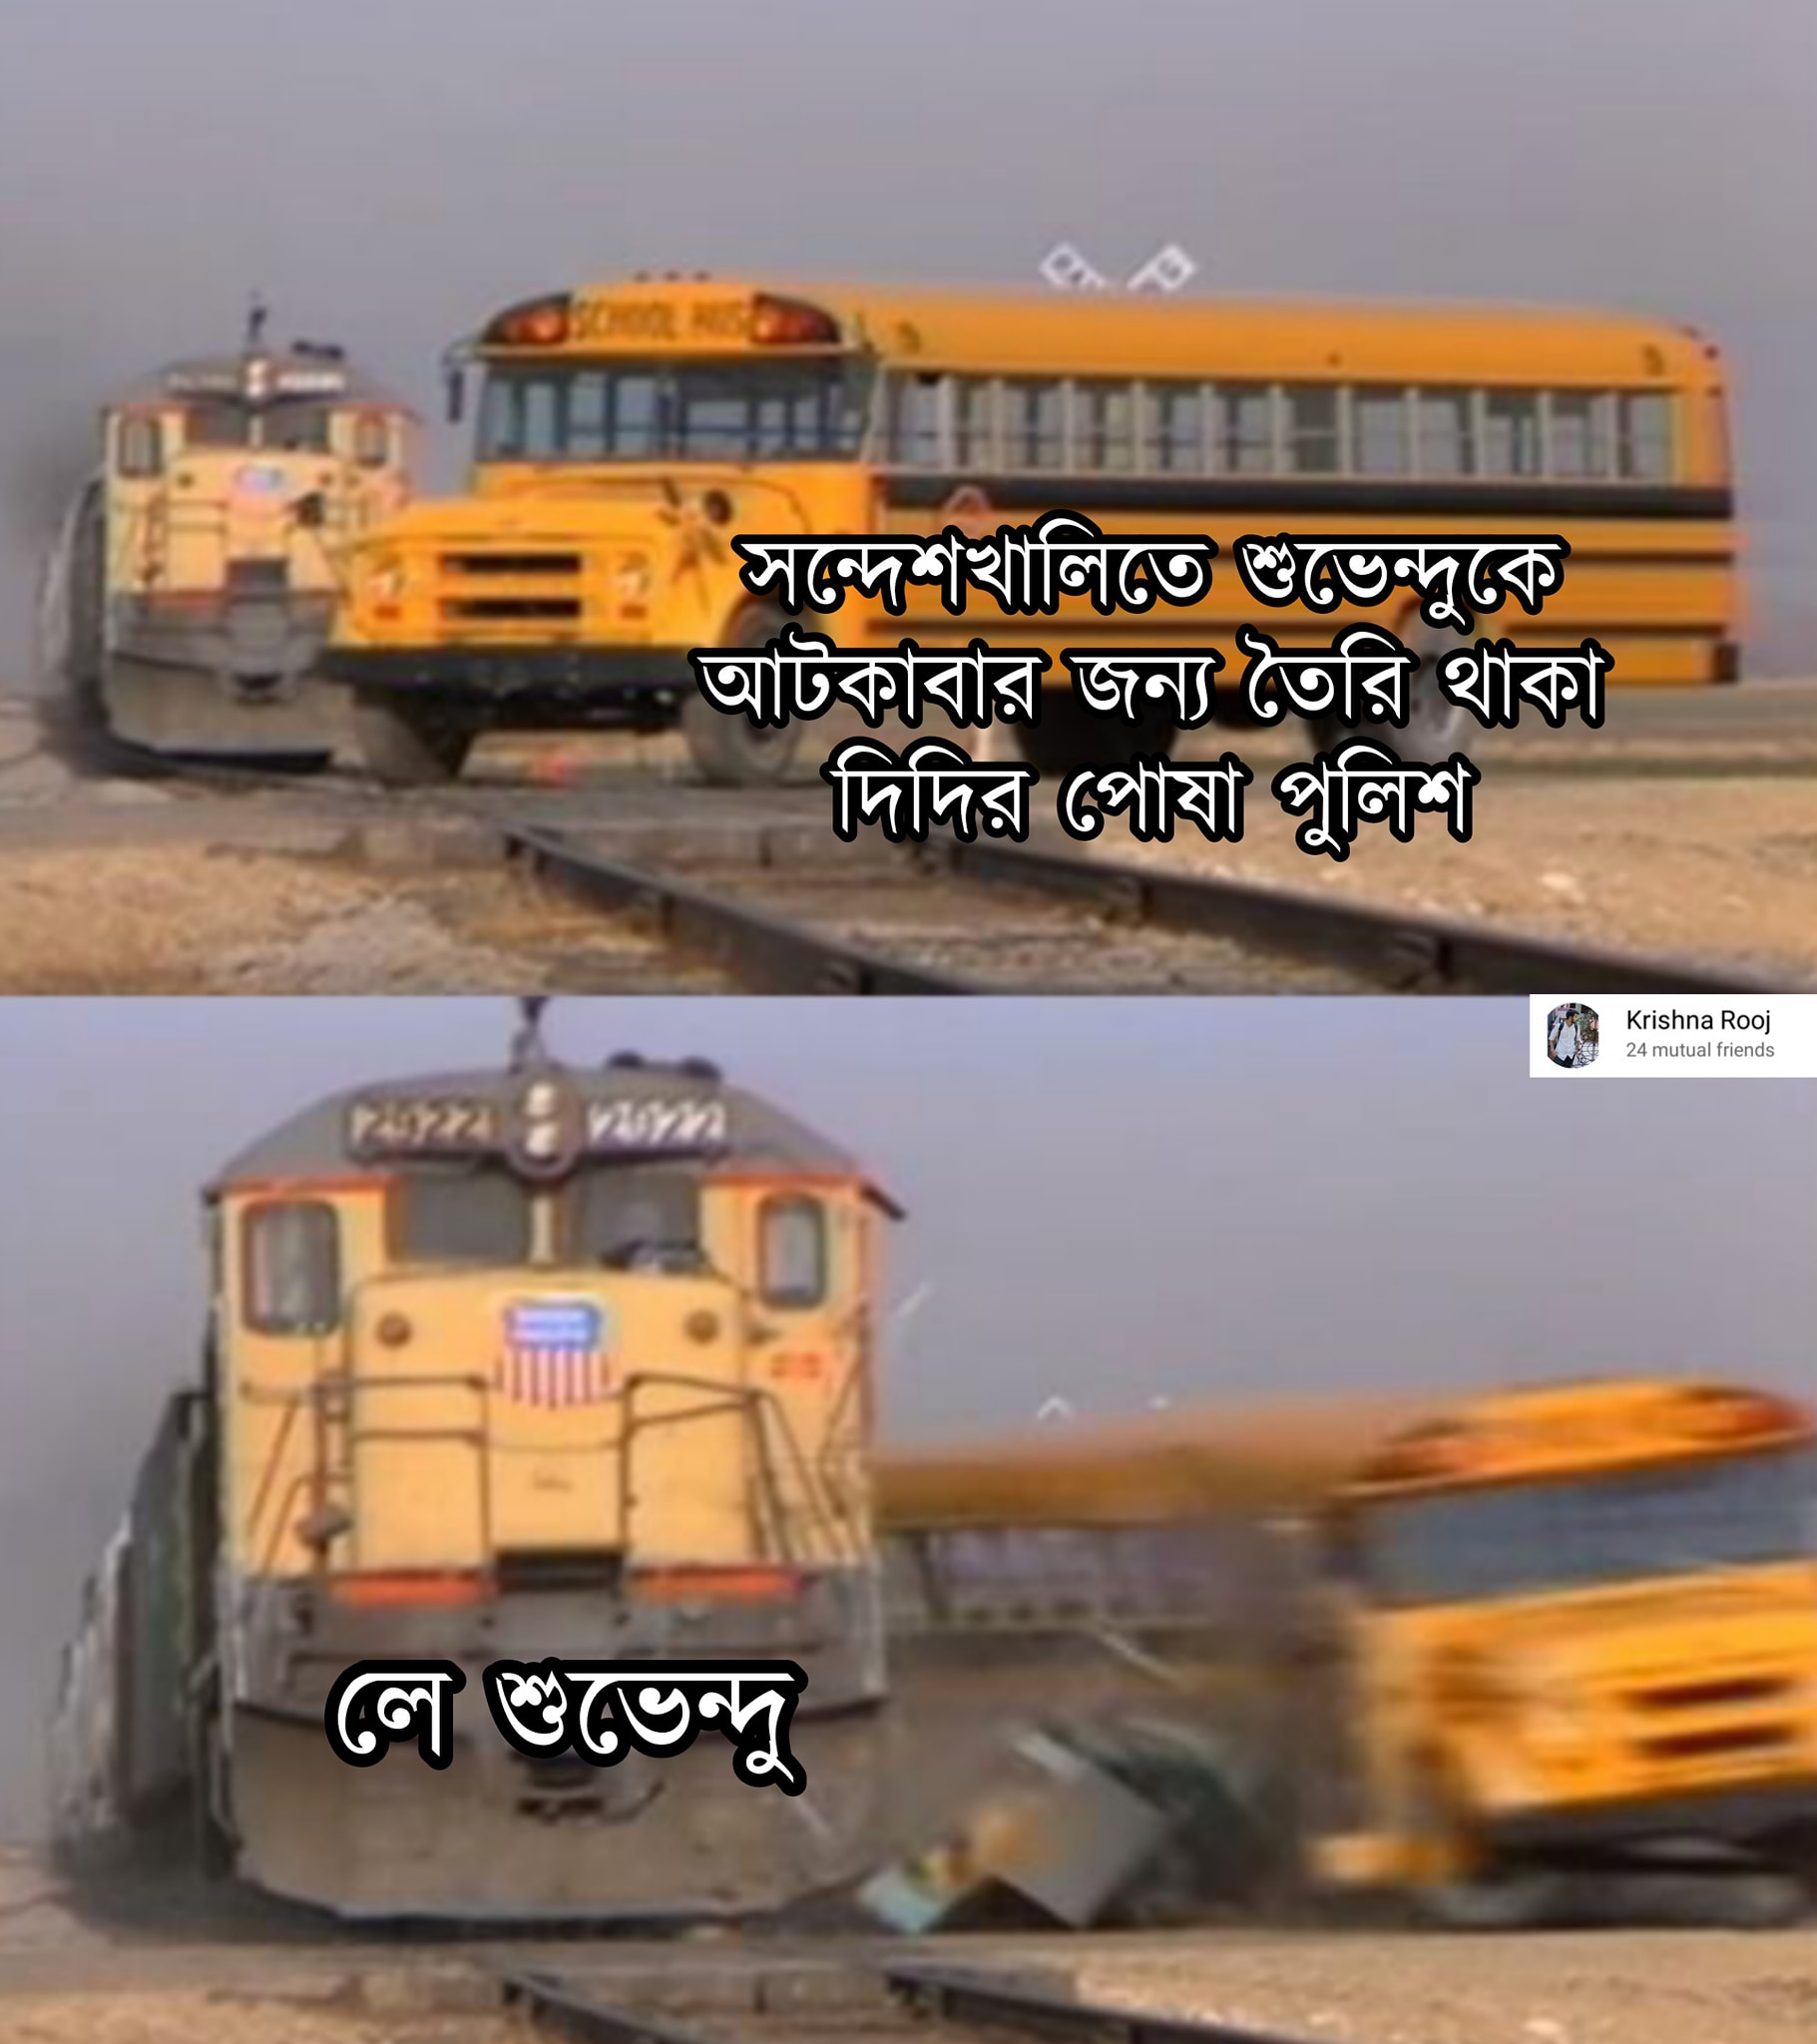
Text: সন্দেশখালিতে শুভেন্দুকে আটকাবার জন্য তৈরি থাকা দিদির পোষা পুলিশ লে শুভেন্দু
Label: Hate
Hate category: Political
Targeted group: Organization